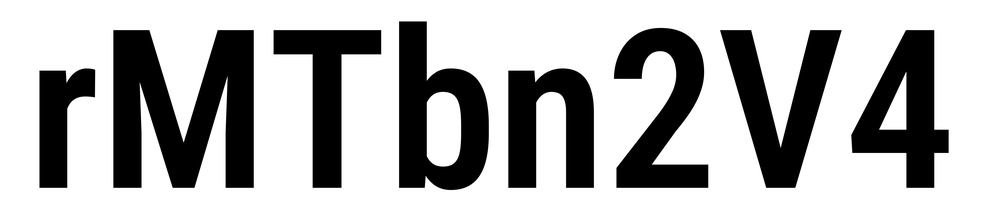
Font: Roboto_Condensed_SemiBold